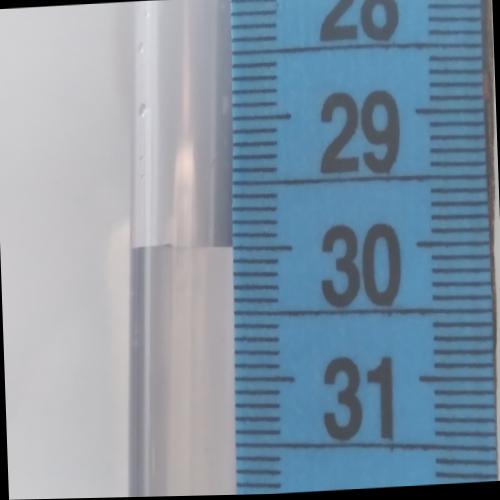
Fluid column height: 30.0 cm